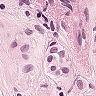
Metastatic tissue present: yes